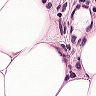
Metastatic tissue present: yes